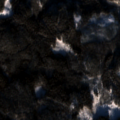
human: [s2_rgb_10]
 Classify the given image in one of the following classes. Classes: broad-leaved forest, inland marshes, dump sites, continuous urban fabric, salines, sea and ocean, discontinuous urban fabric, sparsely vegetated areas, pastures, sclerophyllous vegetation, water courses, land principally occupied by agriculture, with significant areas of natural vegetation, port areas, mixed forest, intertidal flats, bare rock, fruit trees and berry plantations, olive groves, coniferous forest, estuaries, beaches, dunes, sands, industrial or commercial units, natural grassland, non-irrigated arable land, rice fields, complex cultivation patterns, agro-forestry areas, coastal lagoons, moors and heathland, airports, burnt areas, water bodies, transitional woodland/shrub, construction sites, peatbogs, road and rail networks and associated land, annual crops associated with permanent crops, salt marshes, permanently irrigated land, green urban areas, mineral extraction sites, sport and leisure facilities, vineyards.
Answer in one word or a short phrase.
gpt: coniferous forest, transitional woodland/shrub